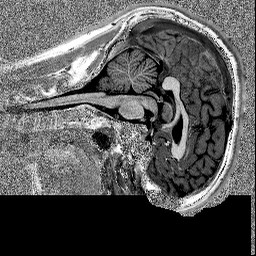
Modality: MP2RAGE
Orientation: sagittal
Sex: male